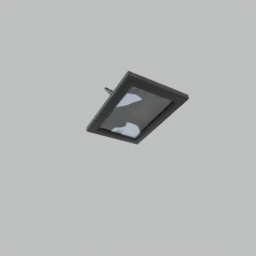
Label: decoration